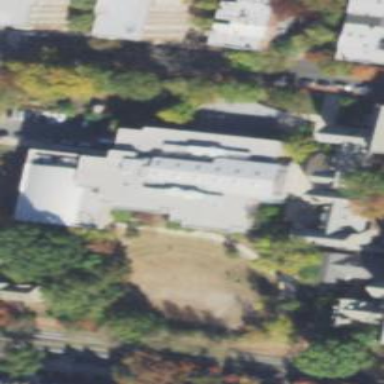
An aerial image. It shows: School building.